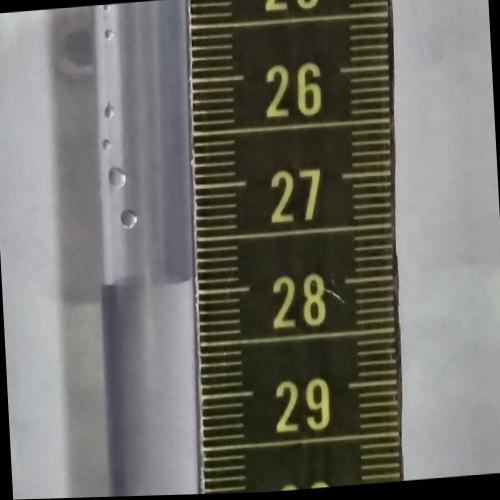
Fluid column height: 27.9 cm